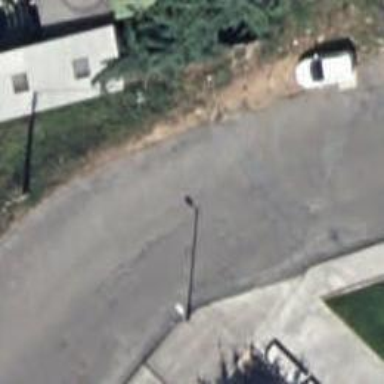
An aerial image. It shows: Residential road with concrete surface.